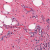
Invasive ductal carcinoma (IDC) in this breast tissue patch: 0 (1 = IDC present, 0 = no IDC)